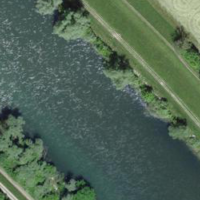
EUNIS habitat code: 15
Species observed at this site:
Polyommatus icarus